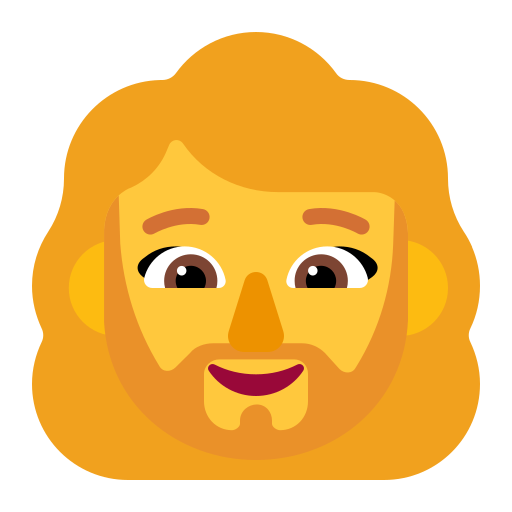
woman beard flat default